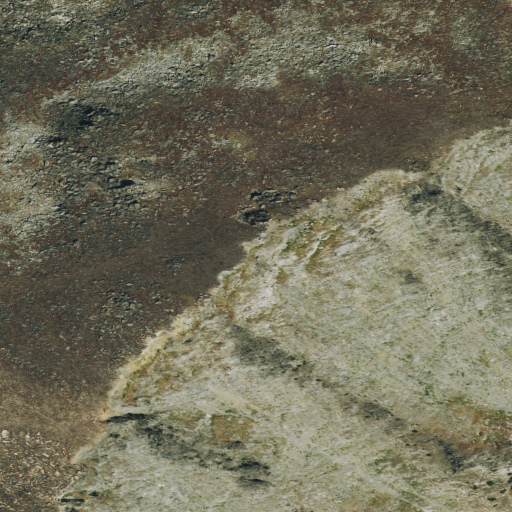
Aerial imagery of mountain in Montana named Thunder Mountain containing grassland and shrub